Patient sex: M
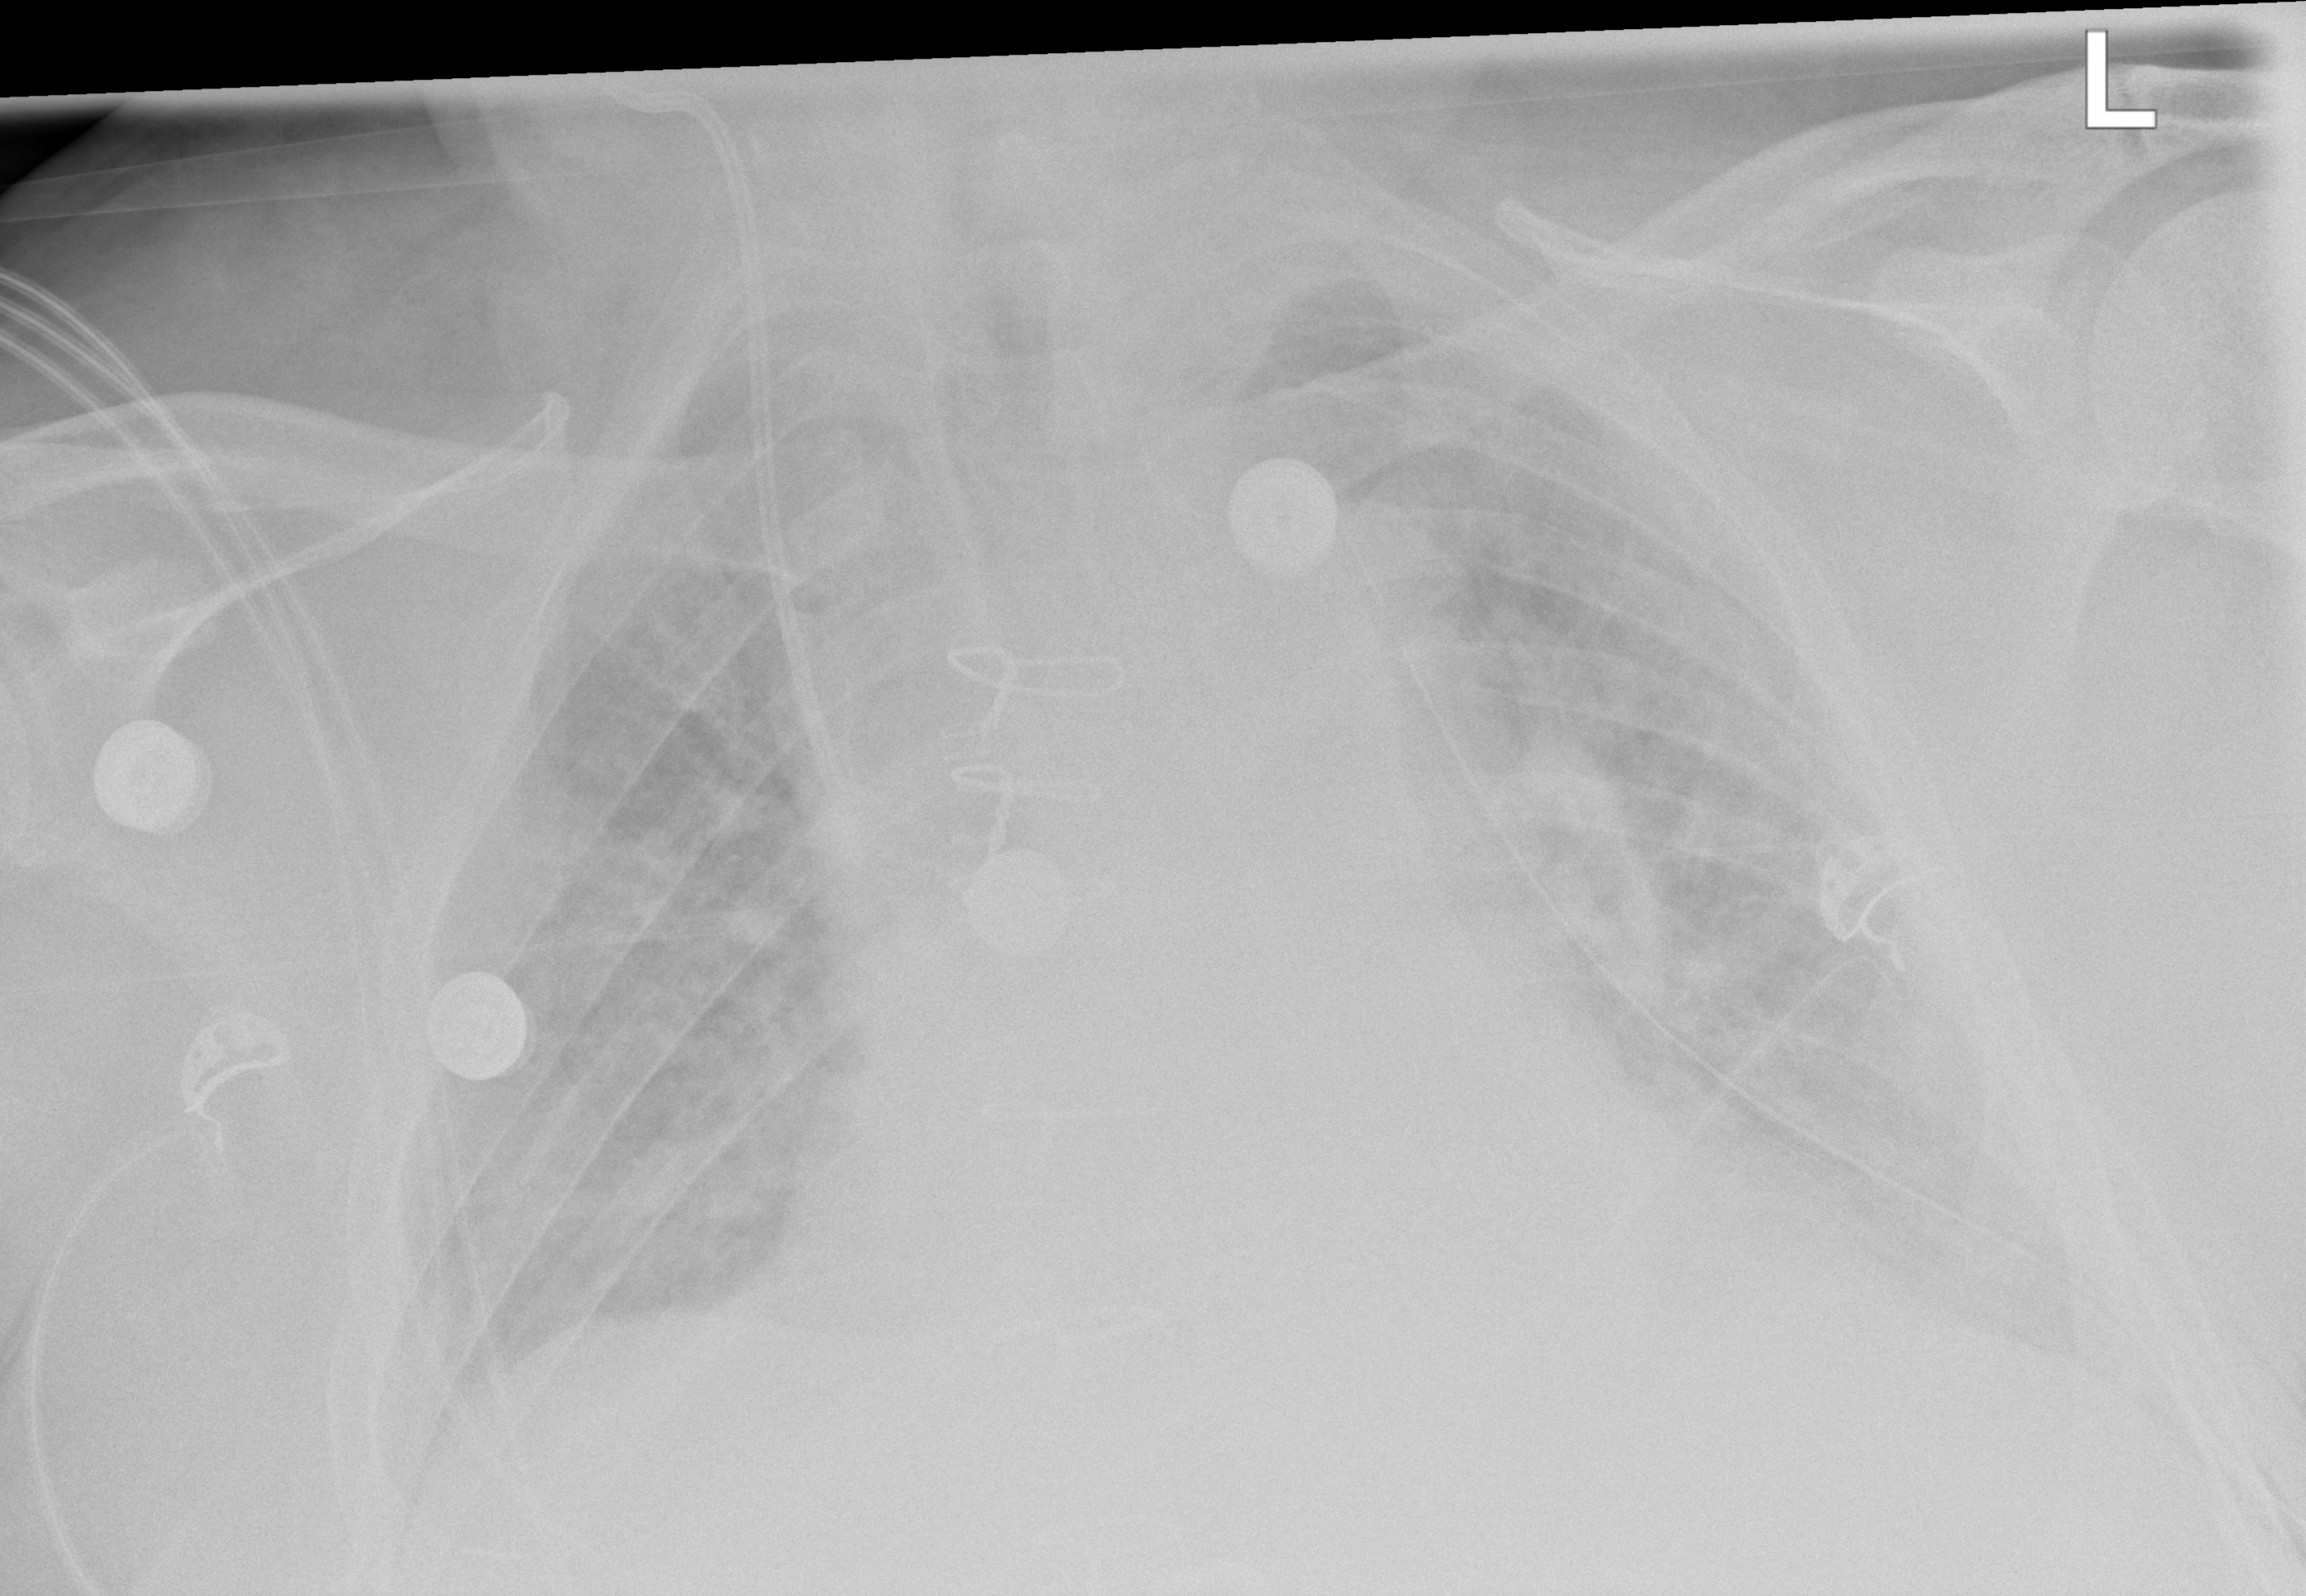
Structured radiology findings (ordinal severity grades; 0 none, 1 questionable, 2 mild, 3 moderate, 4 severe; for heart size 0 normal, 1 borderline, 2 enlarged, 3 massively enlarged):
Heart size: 2
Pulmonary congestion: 2
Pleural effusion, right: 2
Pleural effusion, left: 2
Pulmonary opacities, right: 2
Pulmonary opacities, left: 2
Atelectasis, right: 2
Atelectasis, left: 2